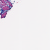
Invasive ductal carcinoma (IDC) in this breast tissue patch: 0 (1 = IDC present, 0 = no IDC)